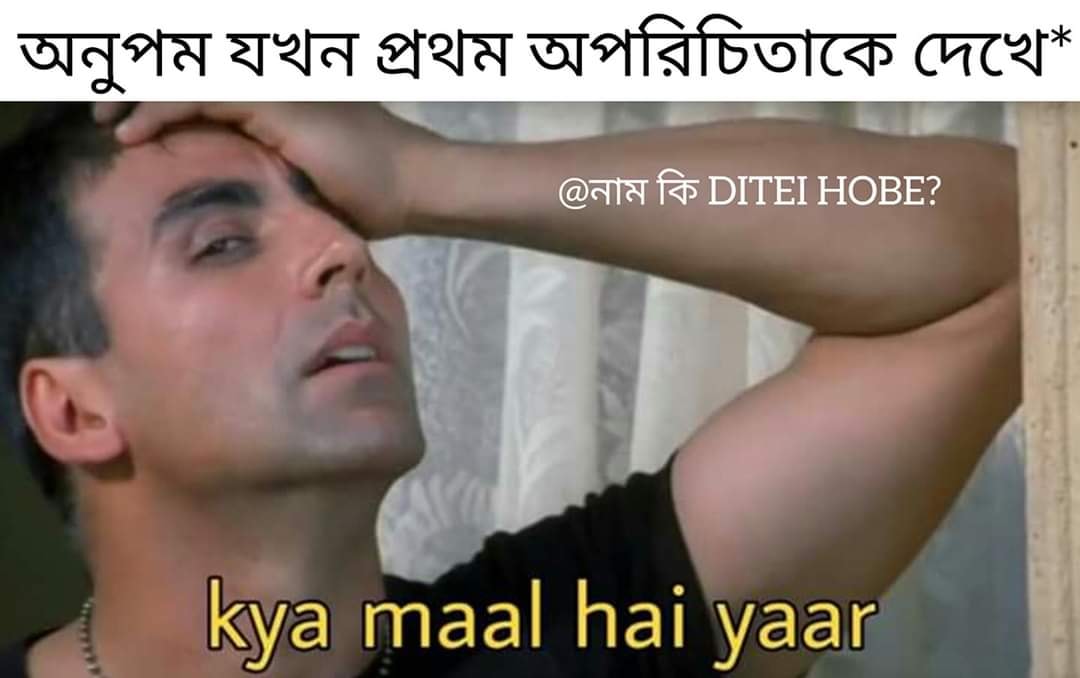
Text: অনুপম যখন প্রথম অপরিচিতাকে দেখে*    kya maal hai yaar
Label: Hate
Hate category: Personal Offence
Targeted group: Individual